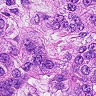
Metastatic tissue present: yes